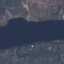
Label: River